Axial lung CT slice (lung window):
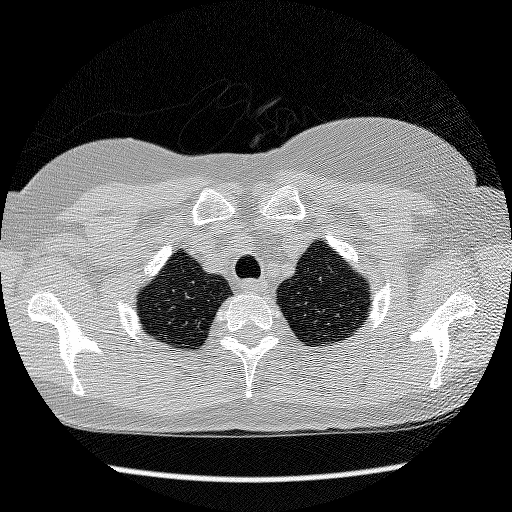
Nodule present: no